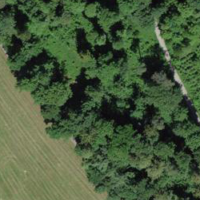
EUNIS habitat code: 43
Species observed at this site:
Cirsium arvense
Acer campestre